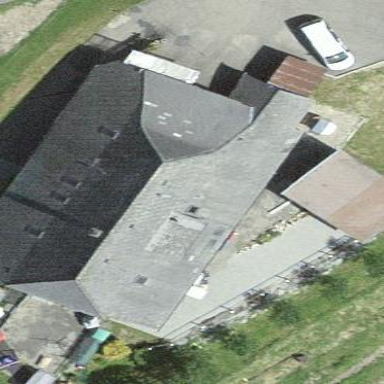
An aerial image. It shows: Farm building.